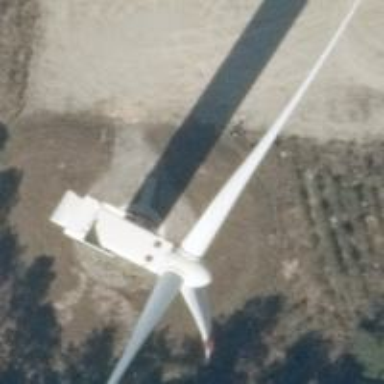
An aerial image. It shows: Wind generator powered by wind turbine.